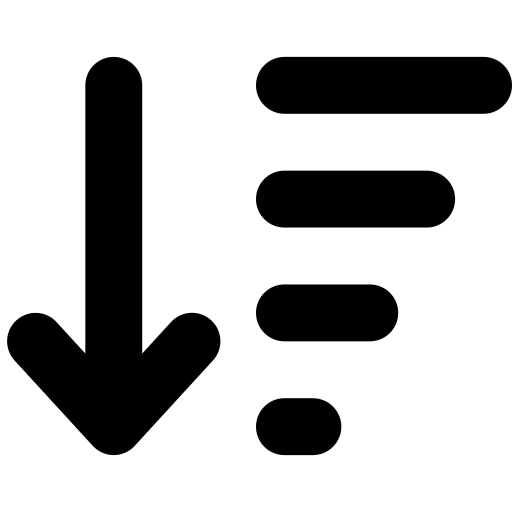
Tags: icon, FontAwesome, fa-icon, solid, arrow, down, wide, short